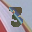
Label: 3